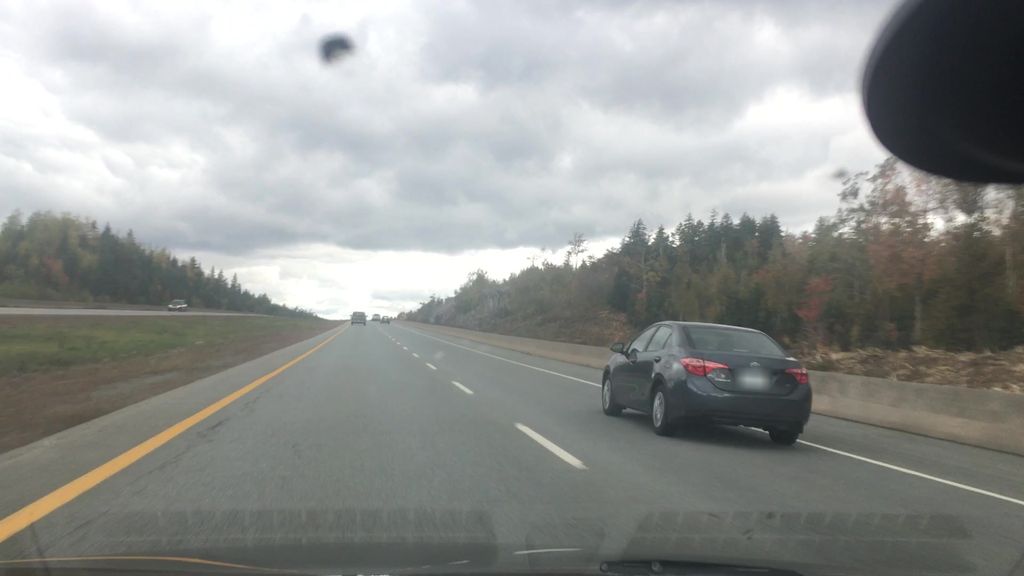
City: halifax